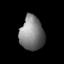
Tissue: skin
Cell type: Epithelial cells
Senescence score: 0.2793
Nuclear area (px): 797
Mean DAPI intensity: 125.984